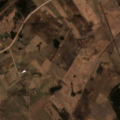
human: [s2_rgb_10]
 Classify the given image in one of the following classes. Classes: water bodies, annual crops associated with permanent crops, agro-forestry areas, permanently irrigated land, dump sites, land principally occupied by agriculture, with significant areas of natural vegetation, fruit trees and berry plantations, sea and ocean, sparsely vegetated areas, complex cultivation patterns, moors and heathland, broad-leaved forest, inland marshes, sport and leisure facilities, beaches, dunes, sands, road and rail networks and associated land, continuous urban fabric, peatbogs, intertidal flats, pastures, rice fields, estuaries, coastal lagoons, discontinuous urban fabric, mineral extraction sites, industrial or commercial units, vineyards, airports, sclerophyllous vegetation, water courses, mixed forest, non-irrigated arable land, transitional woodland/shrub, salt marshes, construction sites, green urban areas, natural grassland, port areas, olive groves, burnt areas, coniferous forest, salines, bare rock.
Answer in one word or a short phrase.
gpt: non-irrigated arable land, pastures, complex cultivation patterns, mixed forest